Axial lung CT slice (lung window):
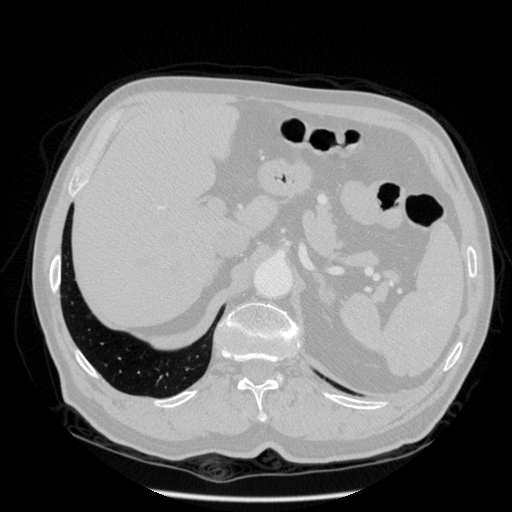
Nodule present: no